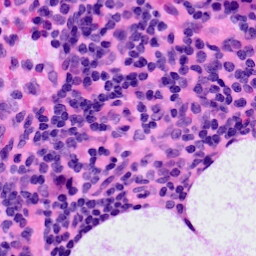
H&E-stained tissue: LymphNode